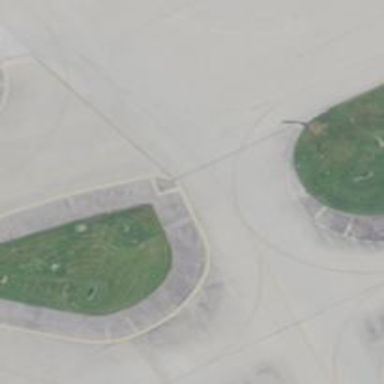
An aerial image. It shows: View of taxiway at the airport.